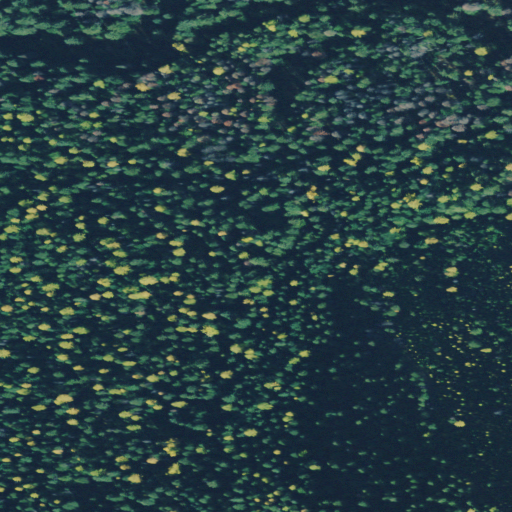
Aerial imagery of valley in Montana named Stick Gulch containing only evergreen forest